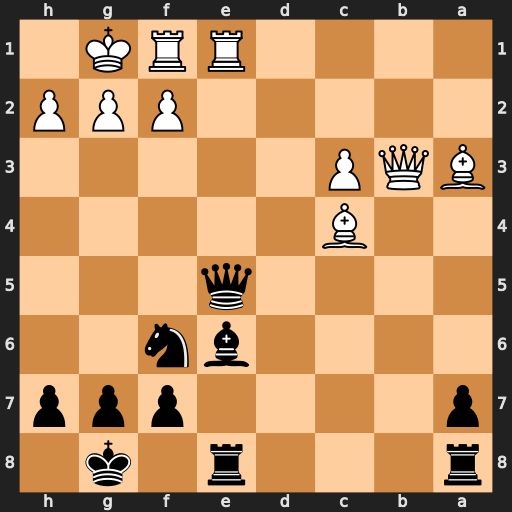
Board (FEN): r3r1k1/p4ppp/4bn2/4q3/2B5/BQP5/5PPP/4RRK1
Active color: b
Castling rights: -
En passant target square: -
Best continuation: Bxc4 Rxe5 Bxb3